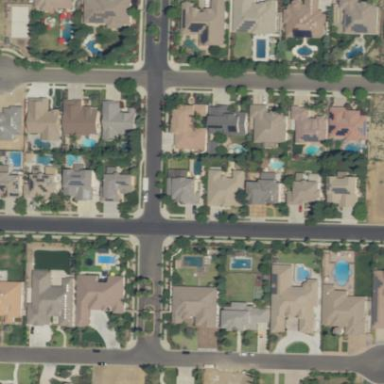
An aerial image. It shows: Residential area in neighborhood consisting of single-family homes.